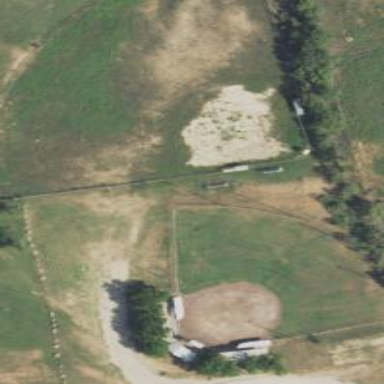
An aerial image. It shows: Baseball pitch for leisure and sports activities.